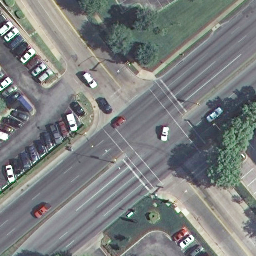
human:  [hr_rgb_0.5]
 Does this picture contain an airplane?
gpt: no

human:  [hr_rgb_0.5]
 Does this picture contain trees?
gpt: yes

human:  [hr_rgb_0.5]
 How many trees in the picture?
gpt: seven

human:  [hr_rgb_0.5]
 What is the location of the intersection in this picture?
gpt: center